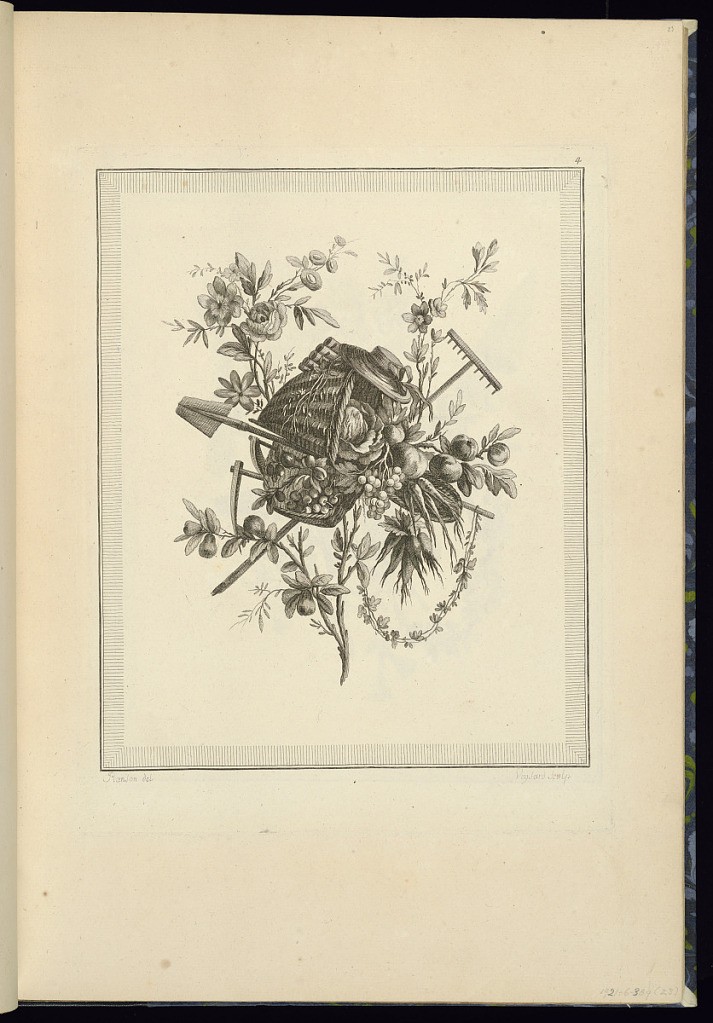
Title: Trophy Design
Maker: Pierre Ranson, French, 1736–1786
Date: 1778
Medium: Etching on laid paper
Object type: Print
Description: Pastoral themed trophy design incorporating foliate branches, flowers, basket of fruit and vegetables, festoon of leaves, rake, hat, shovel, scythe, and pipes. The plate is signed and numbered.